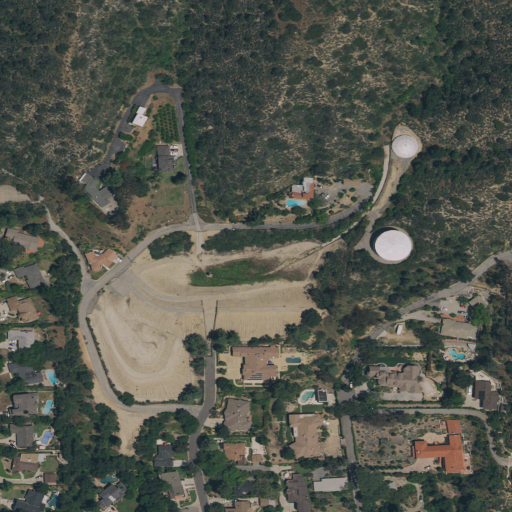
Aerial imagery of depression(s) in California named Auburn Debris Basin containing shrub, open development, low intensity development, medium intensity development, high intensity development, and grassland